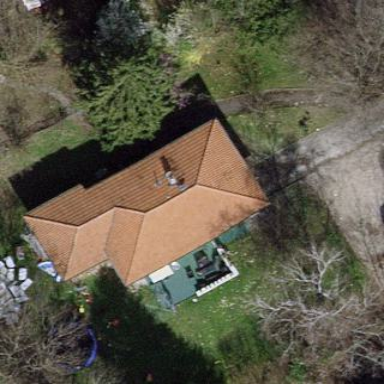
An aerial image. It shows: Garden surrounded by fence.